Interaction volume radius: 5 \u00c5
Interaction volume height: 25 \u00c5
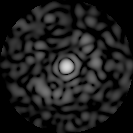
Disorder parameter: 0.7942